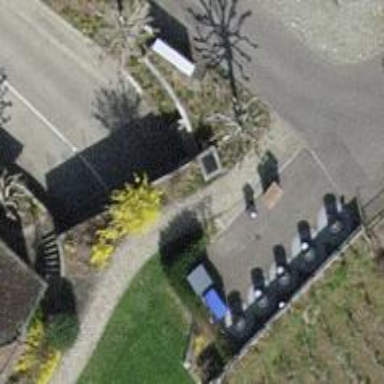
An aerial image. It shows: Parking entrance.